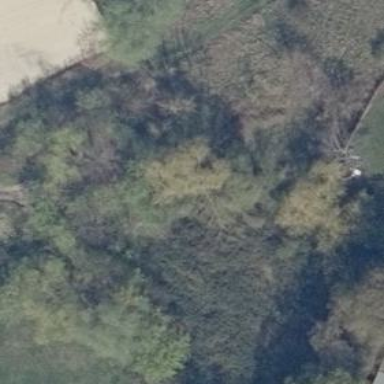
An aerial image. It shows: Patch of scrub vegetation.